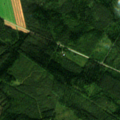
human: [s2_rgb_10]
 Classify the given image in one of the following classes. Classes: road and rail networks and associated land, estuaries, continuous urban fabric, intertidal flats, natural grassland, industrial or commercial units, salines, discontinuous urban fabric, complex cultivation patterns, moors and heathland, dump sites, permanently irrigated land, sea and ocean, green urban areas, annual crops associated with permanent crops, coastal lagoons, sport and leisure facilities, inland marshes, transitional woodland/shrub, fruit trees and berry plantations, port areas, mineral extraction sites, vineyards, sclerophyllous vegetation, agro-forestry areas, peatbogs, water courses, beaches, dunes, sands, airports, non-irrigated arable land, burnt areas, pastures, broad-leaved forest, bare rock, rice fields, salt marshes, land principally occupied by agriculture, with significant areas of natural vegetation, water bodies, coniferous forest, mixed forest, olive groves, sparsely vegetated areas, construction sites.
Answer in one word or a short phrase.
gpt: coniferous forest, mixed forest